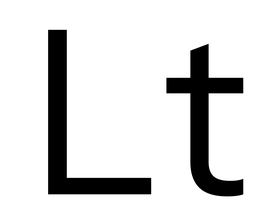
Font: InstrumentSans_Regular